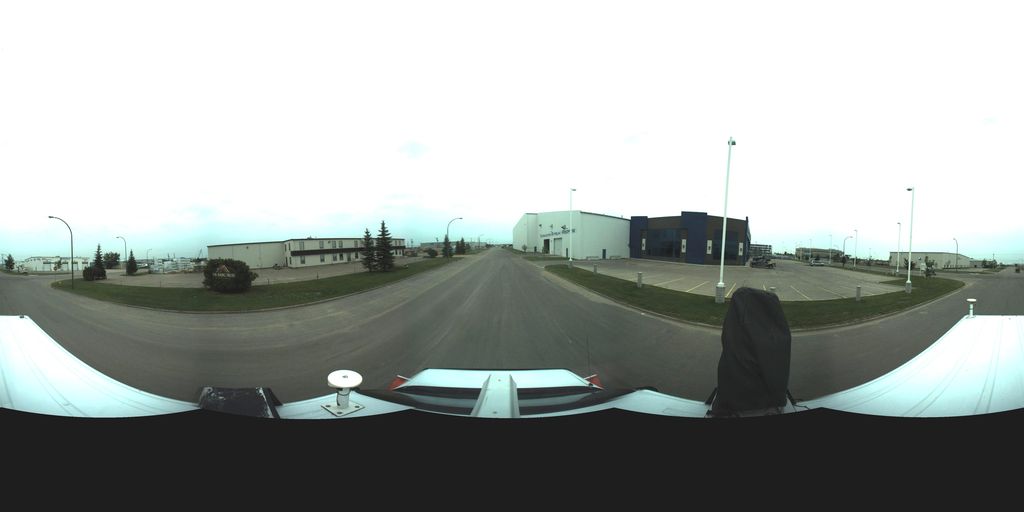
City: saskatoon